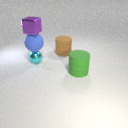
large blue rubber sphere below small purple metal cube